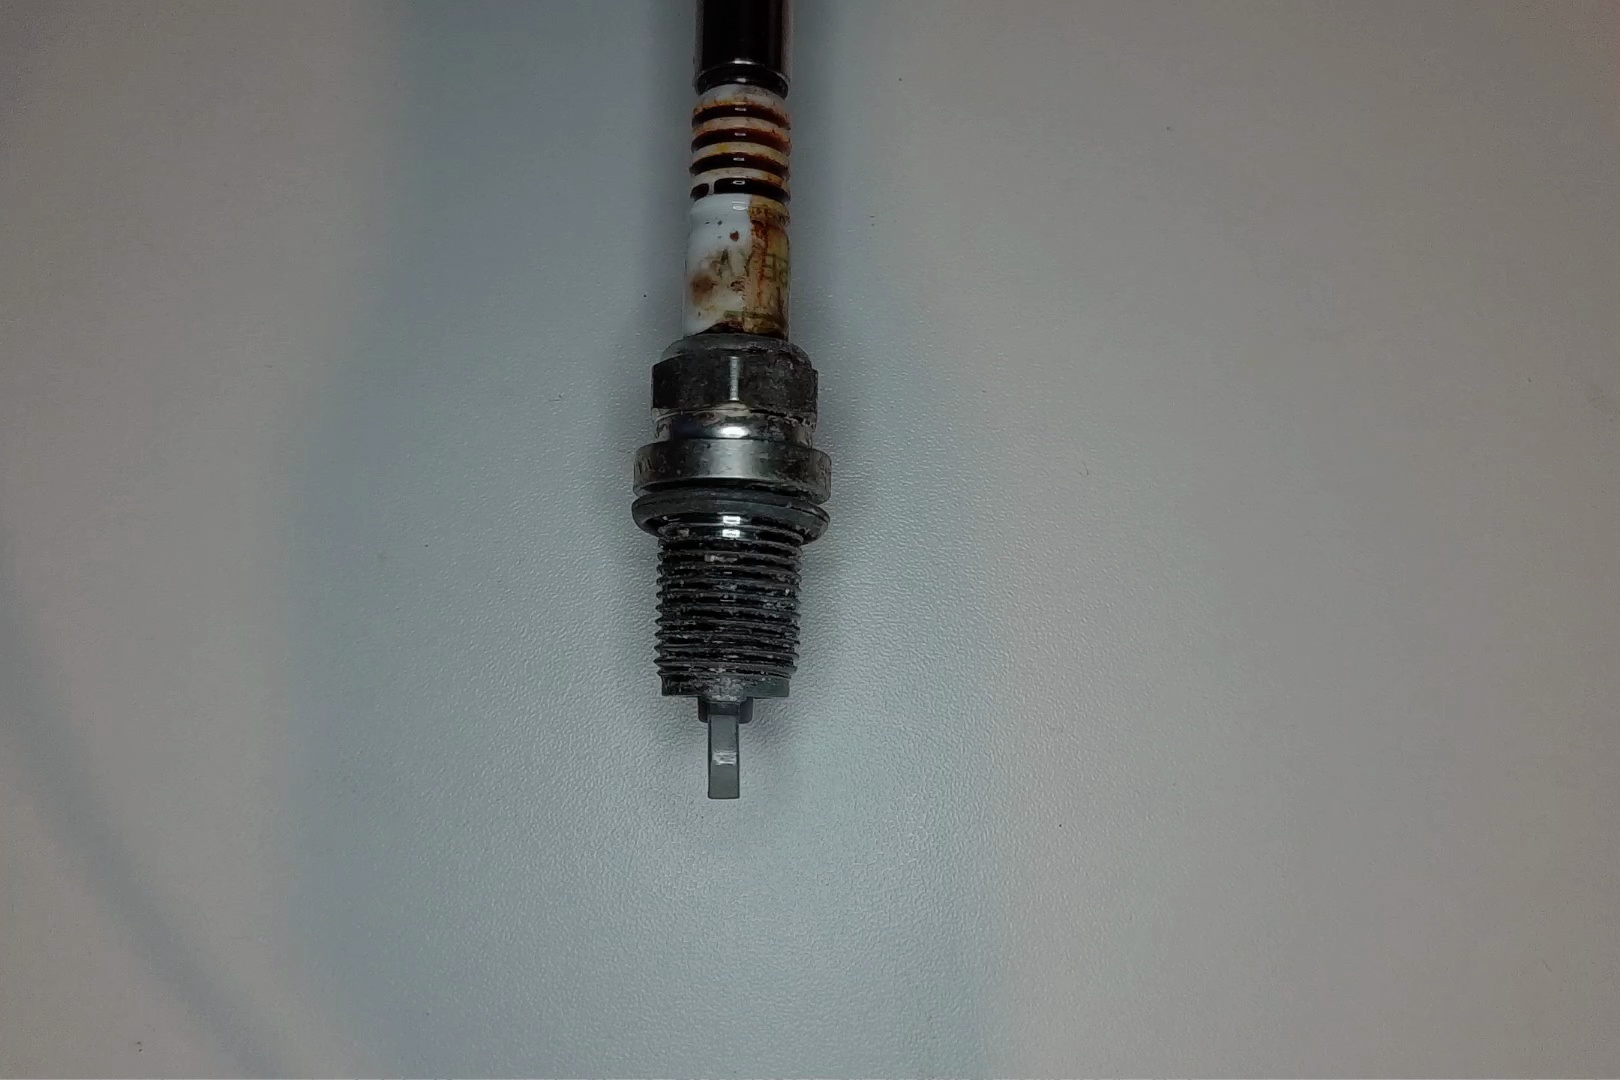
Label: anomaly